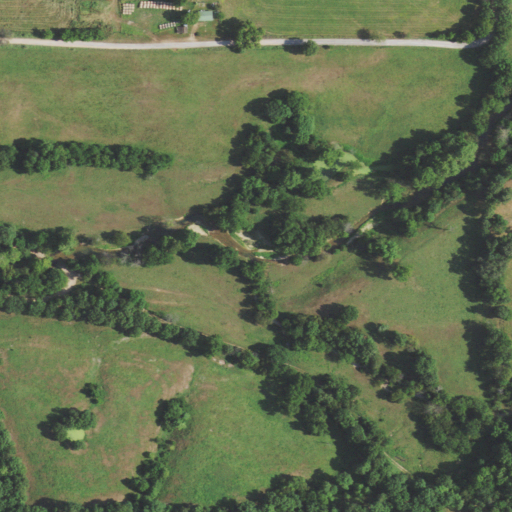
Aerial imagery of valley in Oklahoma named Turkey Hollow containing pasture, open development, deciduous forest, grassland, shrub, and low intensity development